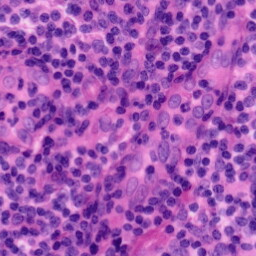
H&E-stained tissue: Tonsil